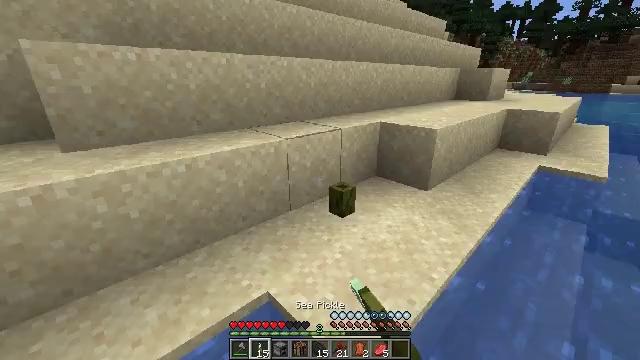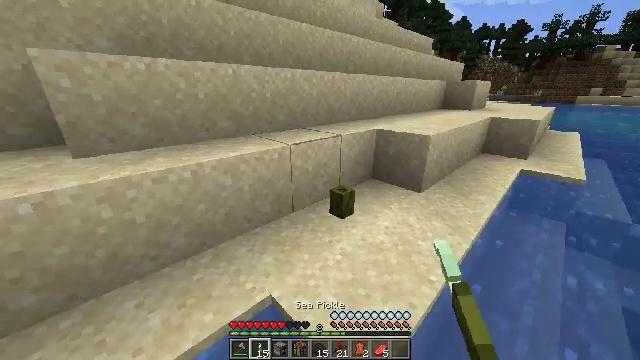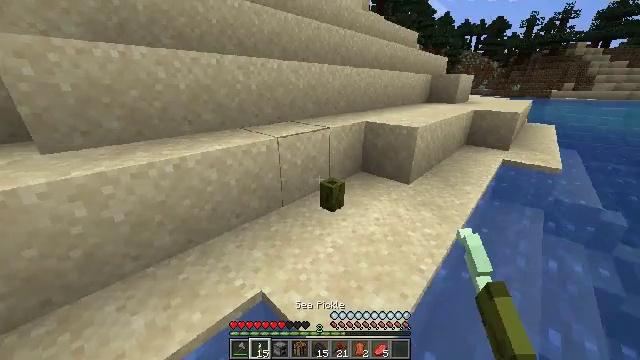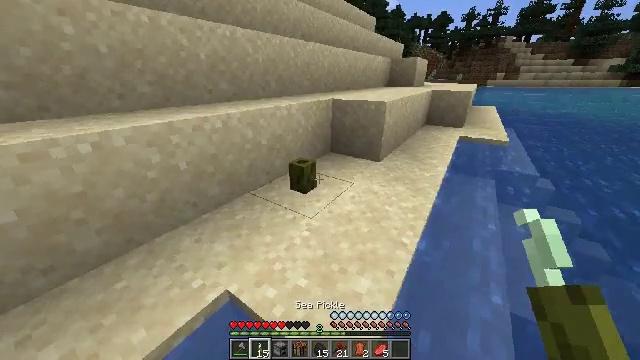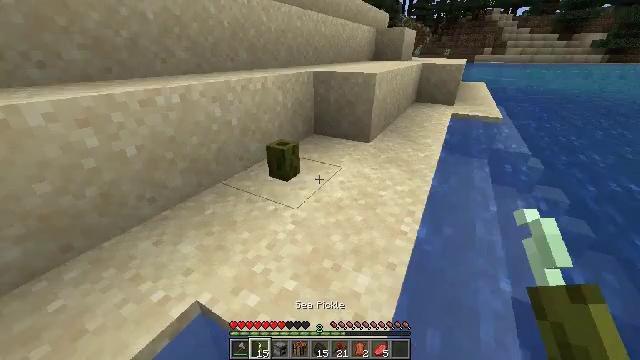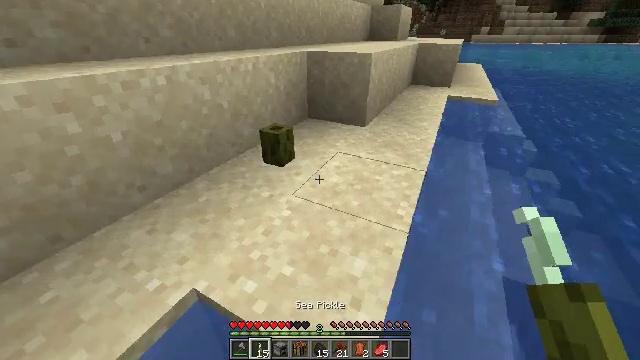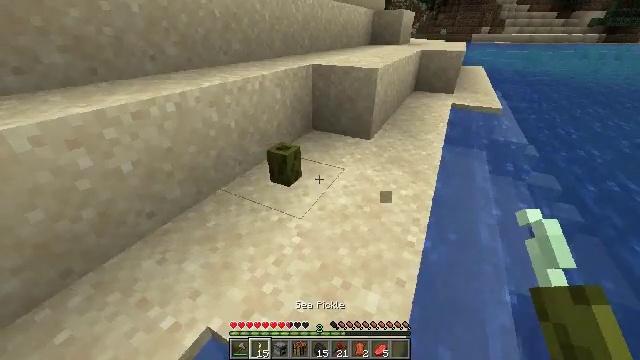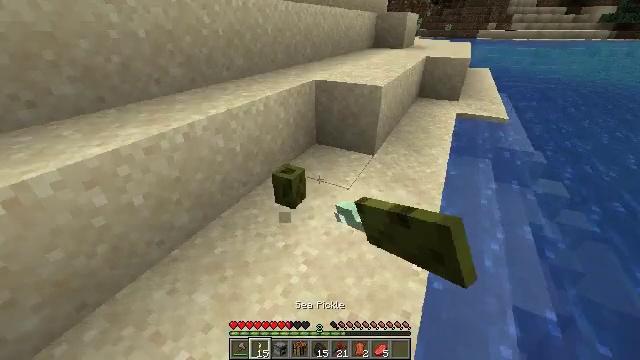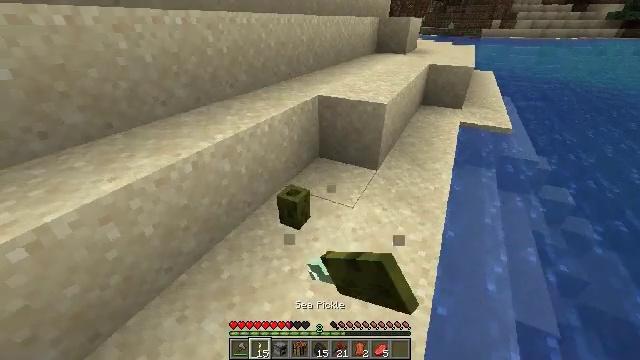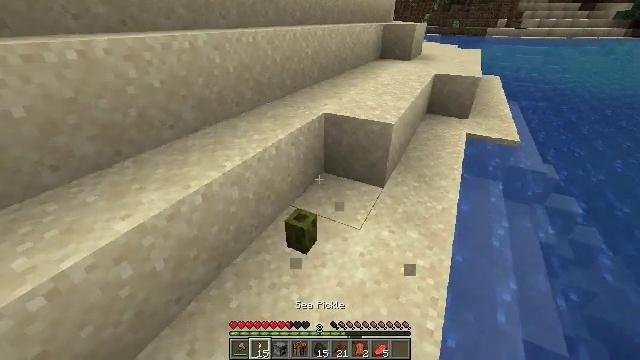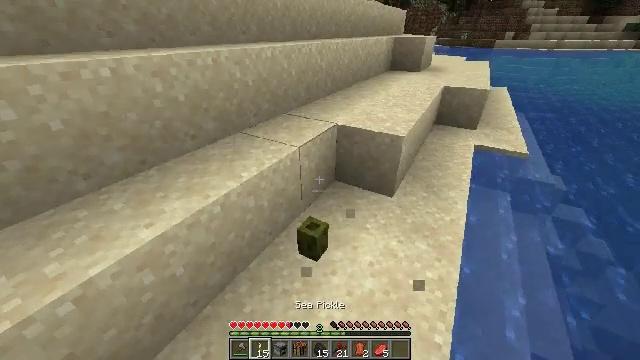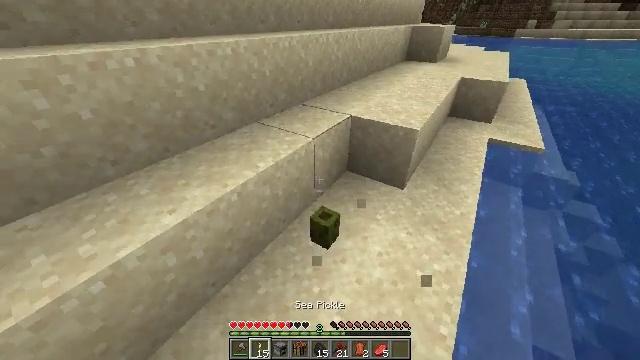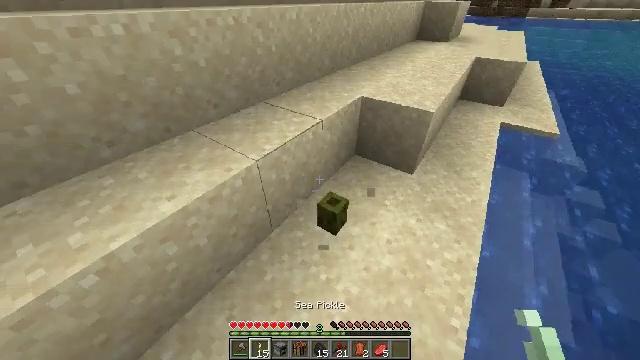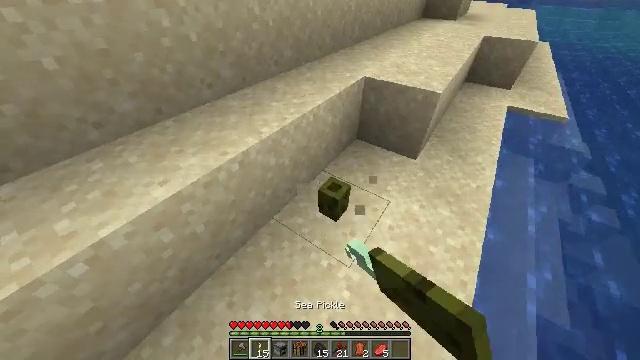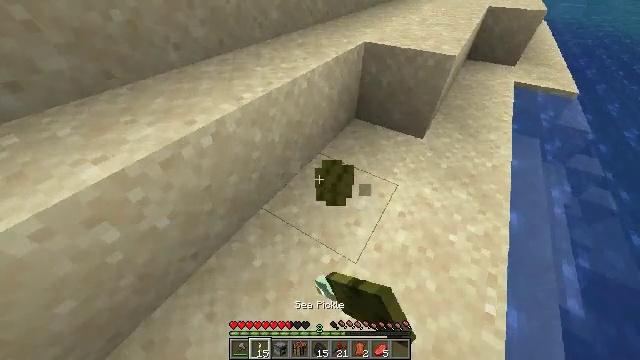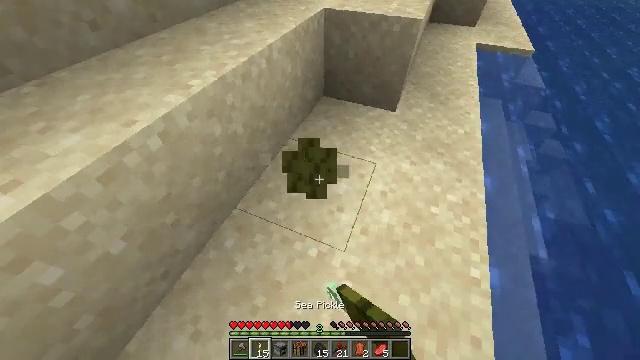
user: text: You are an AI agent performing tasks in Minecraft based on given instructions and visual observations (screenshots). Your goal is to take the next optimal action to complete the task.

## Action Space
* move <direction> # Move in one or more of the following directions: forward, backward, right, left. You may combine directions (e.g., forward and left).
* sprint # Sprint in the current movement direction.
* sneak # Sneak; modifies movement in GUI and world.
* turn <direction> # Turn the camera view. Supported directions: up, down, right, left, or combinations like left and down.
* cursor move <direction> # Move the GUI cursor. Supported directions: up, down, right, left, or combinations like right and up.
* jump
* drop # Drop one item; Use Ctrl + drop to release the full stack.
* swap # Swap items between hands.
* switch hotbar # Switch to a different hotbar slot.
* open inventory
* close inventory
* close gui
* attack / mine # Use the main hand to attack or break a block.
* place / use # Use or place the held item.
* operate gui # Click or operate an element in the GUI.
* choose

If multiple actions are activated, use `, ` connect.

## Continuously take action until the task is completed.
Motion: motion action
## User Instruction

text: Harvest sea pickles while diving.
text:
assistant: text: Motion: move forward, sprint, jump
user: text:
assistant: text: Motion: move forward, sprint, turn right and down, jump
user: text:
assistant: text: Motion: move forward, sprint, turn right and down, jump
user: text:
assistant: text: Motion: move forward, sprint, turn right and down, jump
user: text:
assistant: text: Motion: move forward, sprint, turn right and down, jump
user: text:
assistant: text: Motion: move forward, sprint, attack / mine, jump
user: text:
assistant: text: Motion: move forward, sprint, attack / mine, jump
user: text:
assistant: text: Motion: move forward, sprint, attack / mine, jump
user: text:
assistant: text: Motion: move forward, sprint, jump
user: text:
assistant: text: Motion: move forward, sprint, turn left, jump
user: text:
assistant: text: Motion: move forward, sprint, turn left and down, jump
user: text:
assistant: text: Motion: move forward, sprint, turn left and down, attack / mine, jump
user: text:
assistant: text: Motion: move forward, turn down, attack / mine, jump
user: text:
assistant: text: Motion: turn right and down, attack / mine
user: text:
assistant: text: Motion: turn right and down, attack / mine
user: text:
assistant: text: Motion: turn right and down
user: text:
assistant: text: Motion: attack / mine
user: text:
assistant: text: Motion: attack / mine
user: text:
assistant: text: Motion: attack / mine